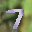
Label: 7